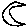
Label: moon